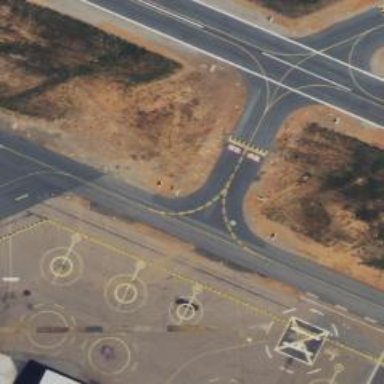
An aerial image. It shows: View of taxiway at the airport.